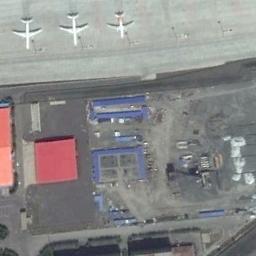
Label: airplane